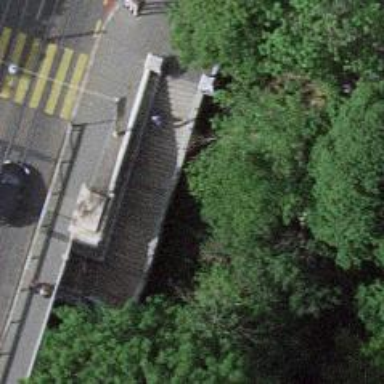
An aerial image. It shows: Stone steps along the road.